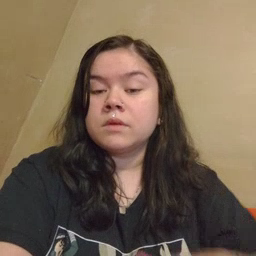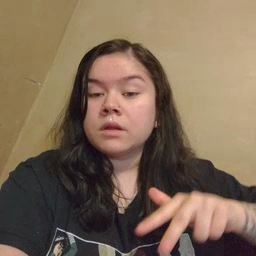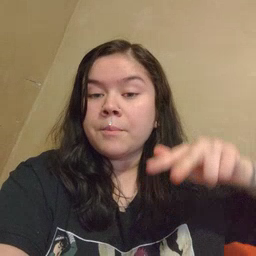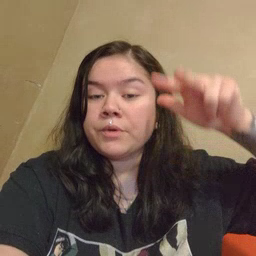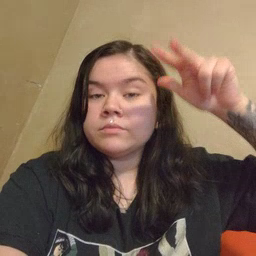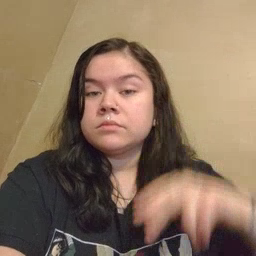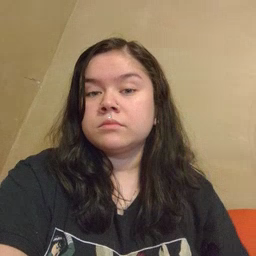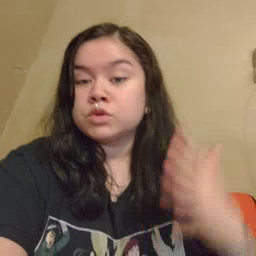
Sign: helicopter